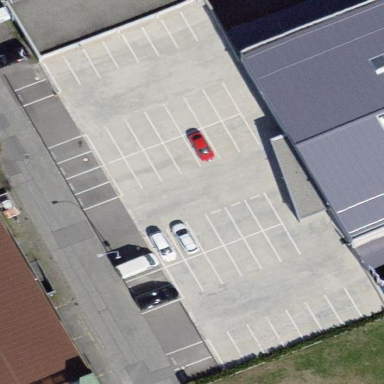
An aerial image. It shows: Parking area.